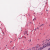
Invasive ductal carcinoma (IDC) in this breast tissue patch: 0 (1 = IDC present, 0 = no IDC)